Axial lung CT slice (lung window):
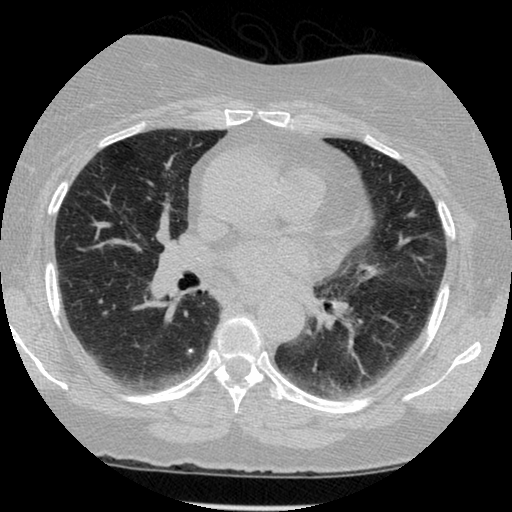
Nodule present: yes
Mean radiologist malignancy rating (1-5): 1